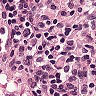
Metastatic tissue present: no